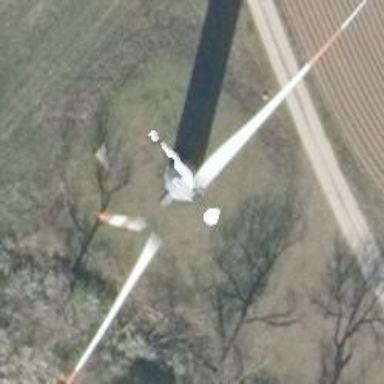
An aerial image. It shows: Wind power generator with wind turbines.